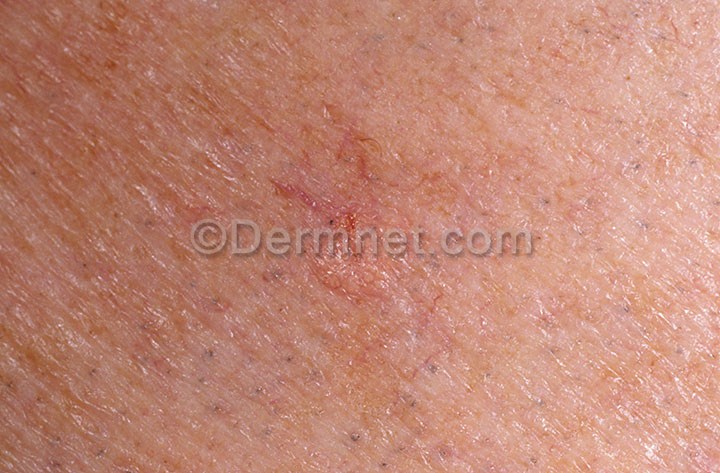
Disease: Seborrheic Keratoses and other Benign Tumors